Interaction volume radius: 10 \u00c5
Interaction volume height: 10 \u00c5
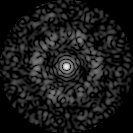
Disorder parameter: 0.8124